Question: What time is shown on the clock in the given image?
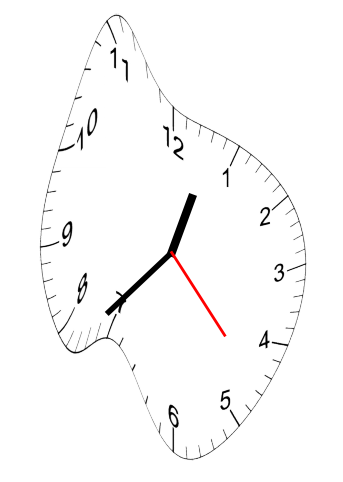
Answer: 12:37:23